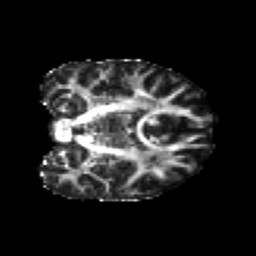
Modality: FA
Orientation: coronal
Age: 22
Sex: female
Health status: healthy
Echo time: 0.074 s